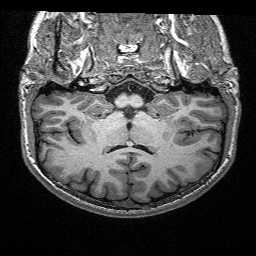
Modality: T1w
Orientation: sagittal
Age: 23
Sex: male
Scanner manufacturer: siemens
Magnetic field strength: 3 T
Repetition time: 2.4 s
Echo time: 0.03 s